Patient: sex M, age 65
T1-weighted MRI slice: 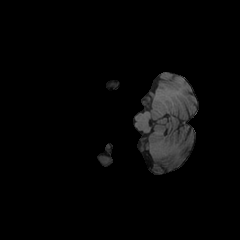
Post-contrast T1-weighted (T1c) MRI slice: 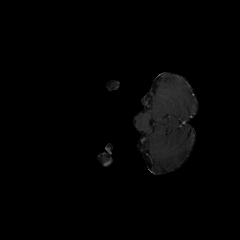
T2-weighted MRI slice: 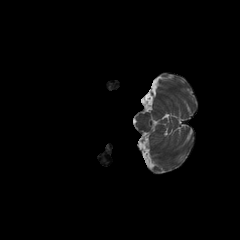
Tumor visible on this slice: no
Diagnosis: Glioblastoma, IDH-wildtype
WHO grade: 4